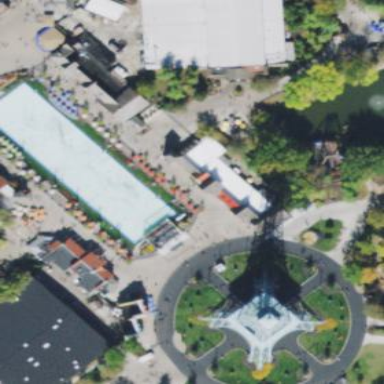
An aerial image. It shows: Sub Area within theme park.